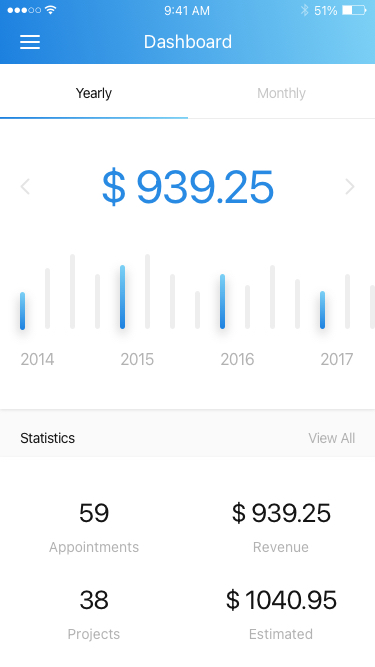
Text in this UI design:
59
Appointments
$ 939.25
Revenue
38
Projects
$ 1040.95
Estimated
View All
Statistics
2014
2015
2016
2017
$ 939.25
Yearly
Monthly
Dashboard